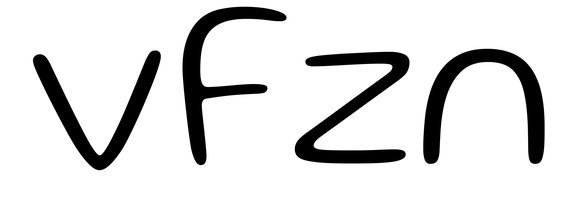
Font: Gluten_ExtraLight